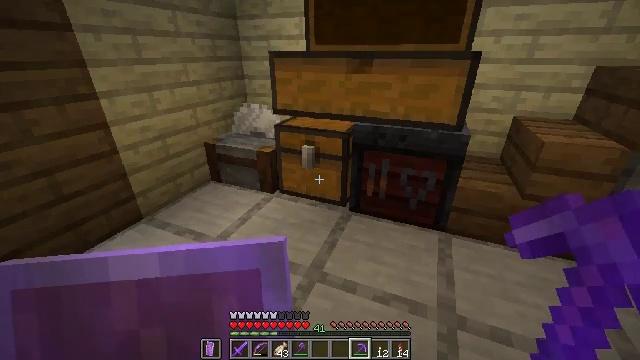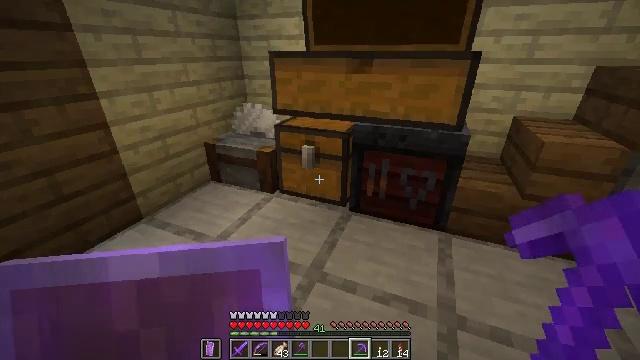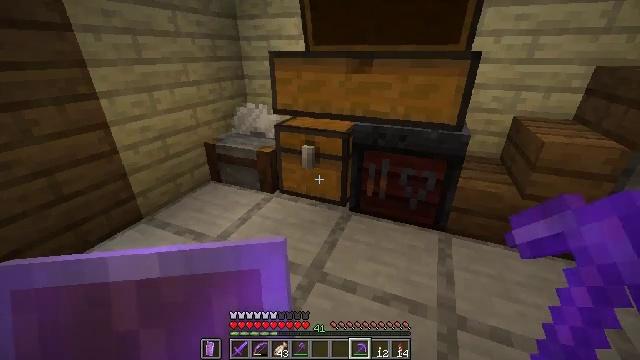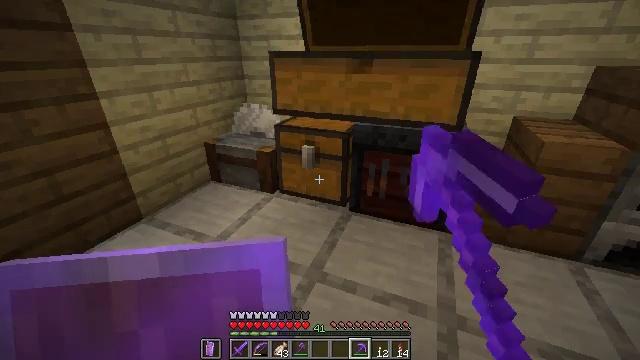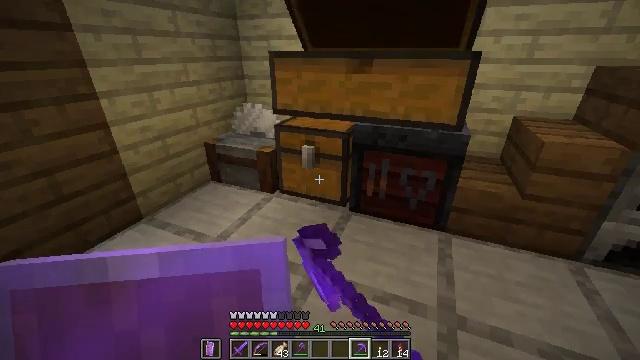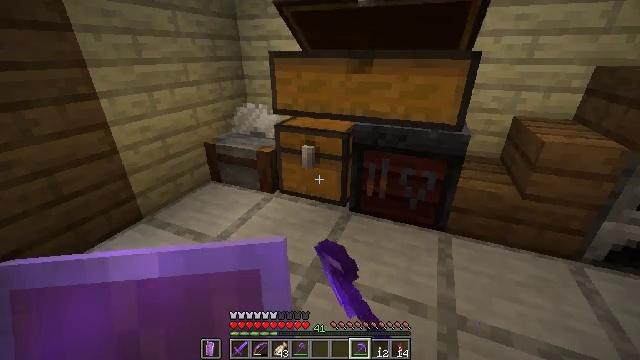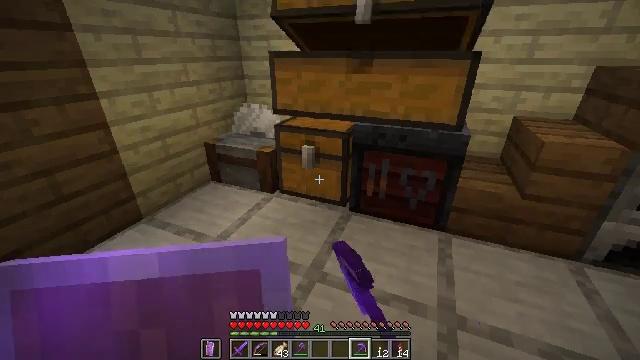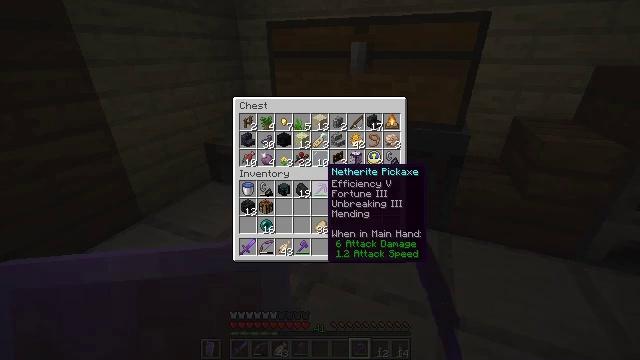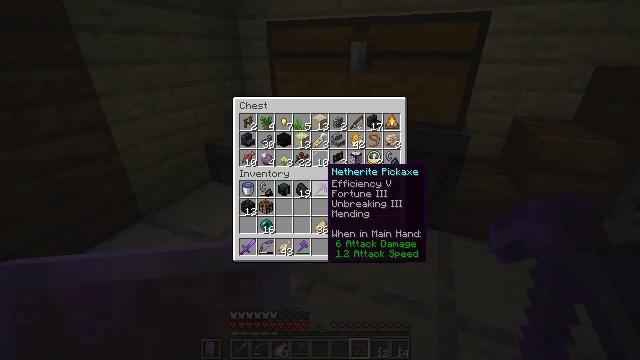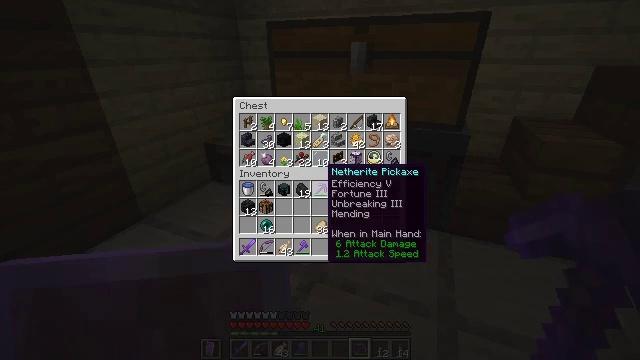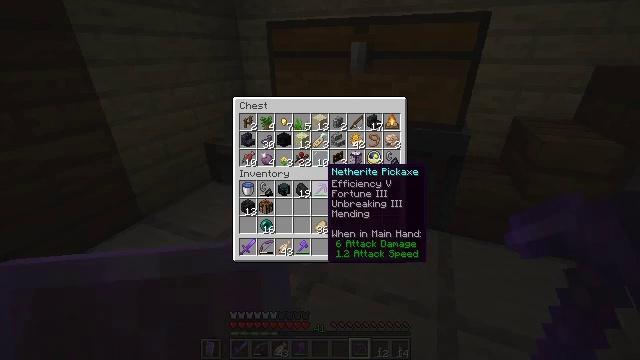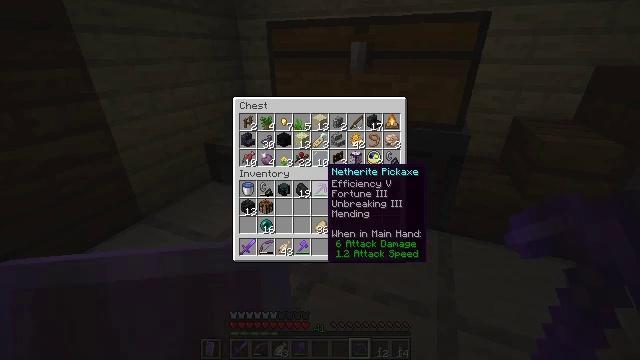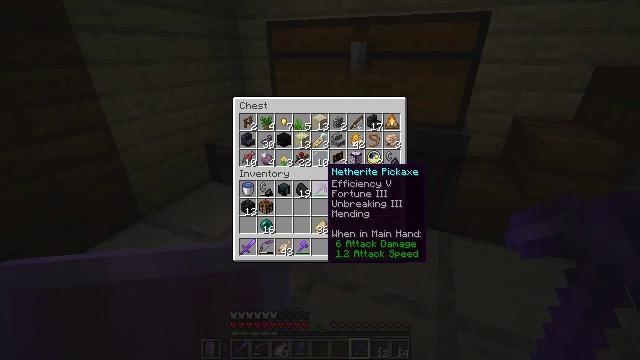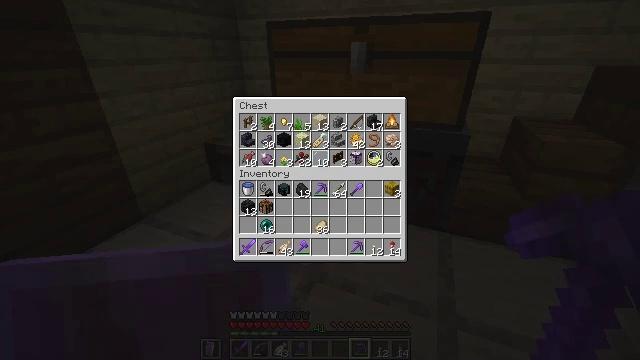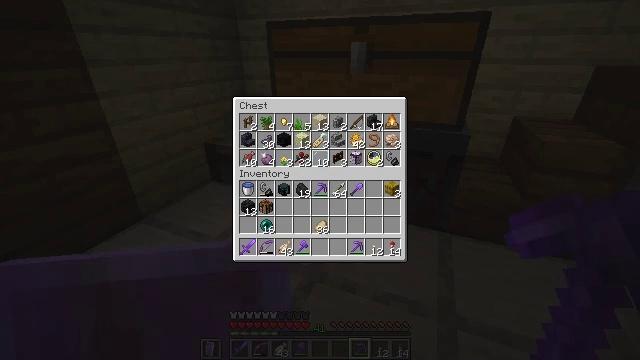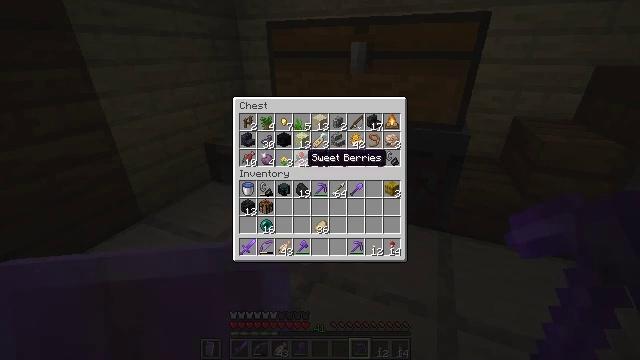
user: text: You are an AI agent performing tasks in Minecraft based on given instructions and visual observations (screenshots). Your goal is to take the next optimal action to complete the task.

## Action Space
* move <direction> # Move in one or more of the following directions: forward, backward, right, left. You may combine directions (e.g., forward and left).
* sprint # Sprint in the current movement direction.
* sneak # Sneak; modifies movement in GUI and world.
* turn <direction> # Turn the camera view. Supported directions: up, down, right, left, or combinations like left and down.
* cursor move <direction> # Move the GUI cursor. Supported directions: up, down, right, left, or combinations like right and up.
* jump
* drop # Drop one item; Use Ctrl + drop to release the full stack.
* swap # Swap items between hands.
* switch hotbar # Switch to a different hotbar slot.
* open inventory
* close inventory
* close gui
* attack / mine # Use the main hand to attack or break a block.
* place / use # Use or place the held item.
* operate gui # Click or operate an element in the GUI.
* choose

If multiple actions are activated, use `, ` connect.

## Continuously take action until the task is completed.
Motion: motion action
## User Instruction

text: Get black dye by crafting it from ink sacs.
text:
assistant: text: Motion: no_op
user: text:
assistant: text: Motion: use / place
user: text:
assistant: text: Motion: use / place
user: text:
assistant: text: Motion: use / place
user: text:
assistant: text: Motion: use / place
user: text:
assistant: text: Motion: no_op
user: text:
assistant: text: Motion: no_op
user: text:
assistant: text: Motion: no_op
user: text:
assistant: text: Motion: no_op
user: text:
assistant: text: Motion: no_op
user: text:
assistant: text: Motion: no_op
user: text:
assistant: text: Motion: no_op
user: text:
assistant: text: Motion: no_op
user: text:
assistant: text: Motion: turn left and up
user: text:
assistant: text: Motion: turn left
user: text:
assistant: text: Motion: no_op
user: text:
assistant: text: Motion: no_op
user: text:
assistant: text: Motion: turn left
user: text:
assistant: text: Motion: no_op
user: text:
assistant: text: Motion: no_op
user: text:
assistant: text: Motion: no_op
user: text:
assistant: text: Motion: turn right
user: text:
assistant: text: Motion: turn right
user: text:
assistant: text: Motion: turn right
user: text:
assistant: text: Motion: turn right
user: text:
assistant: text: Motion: turn right
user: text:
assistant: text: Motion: no_op
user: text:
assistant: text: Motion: no_op
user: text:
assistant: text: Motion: no_op
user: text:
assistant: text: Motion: no_op